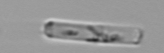
Label: Cerataulina_pelagica